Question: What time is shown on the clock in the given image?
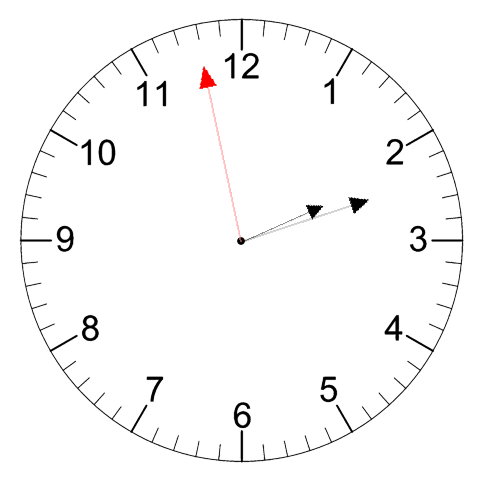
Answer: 02:11:58